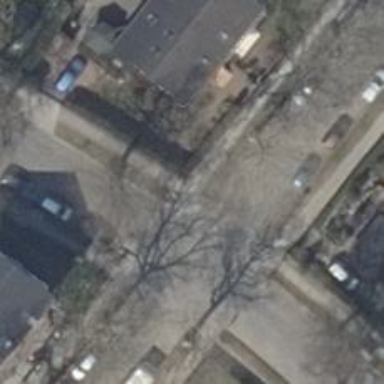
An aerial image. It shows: Sidewalk.